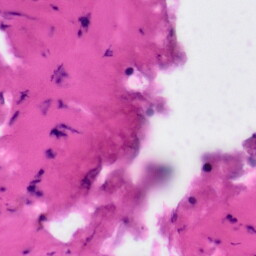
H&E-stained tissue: Tonsil